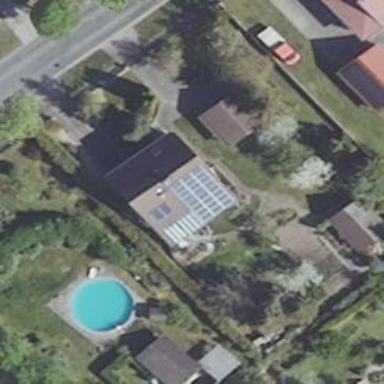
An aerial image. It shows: Simple and straightforward house.